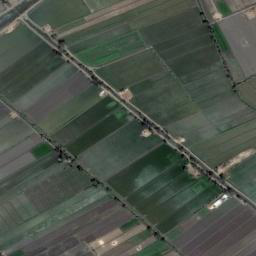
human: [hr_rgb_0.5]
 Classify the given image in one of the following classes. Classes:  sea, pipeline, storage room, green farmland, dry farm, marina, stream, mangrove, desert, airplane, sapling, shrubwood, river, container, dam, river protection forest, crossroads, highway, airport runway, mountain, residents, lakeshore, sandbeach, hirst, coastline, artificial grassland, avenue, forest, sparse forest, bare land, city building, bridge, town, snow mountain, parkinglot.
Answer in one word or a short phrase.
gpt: green farmland